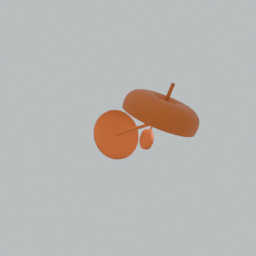
Label: lighting